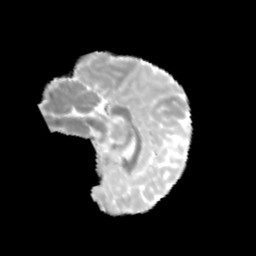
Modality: MD
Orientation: sagittal
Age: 10
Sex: male
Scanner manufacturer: siemens
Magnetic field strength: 3 T
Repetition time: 3.8 s
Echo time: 0.07 s